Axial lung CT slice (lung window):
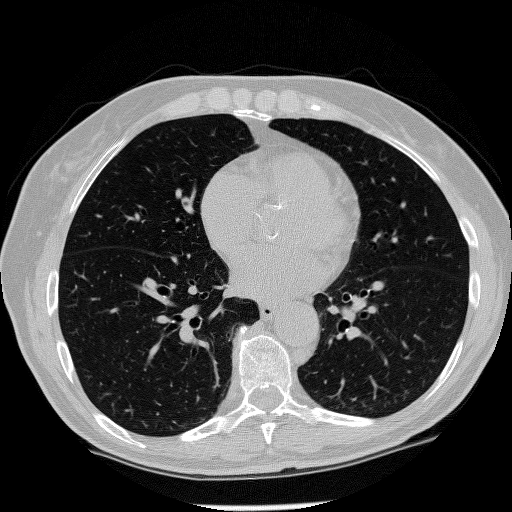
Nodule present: no